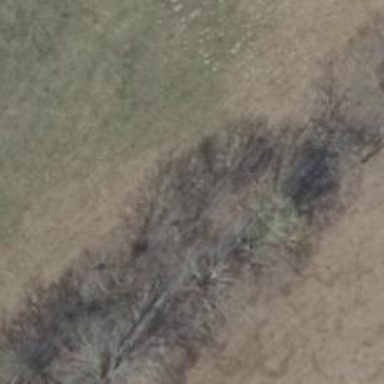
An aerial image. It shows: Row of broadleaved trees.